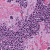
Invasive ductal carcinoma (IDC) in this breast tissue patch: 1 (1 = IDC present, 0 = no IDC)